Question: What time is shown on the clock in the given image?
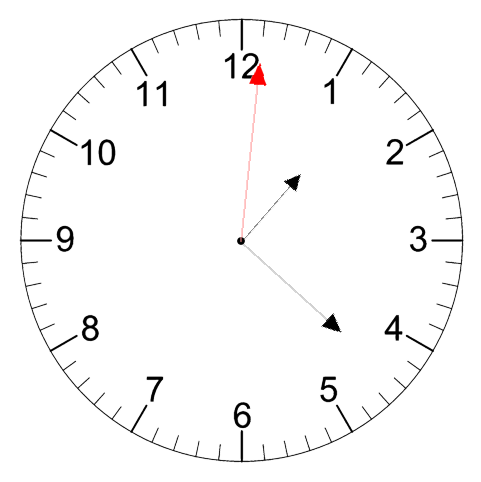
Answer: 01:22:01